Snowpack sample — Buffalo Mountain, Silverthorne, Colorado, USA (1/25/25, 10:11 AM MST)
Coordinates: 39.6222, -106.1139
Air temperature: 22 °F
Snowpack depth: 110 cm
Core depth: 40 cm
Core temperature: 46.4 °F
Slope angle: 12°, slope face: 102°
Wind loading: high
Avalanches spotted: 0
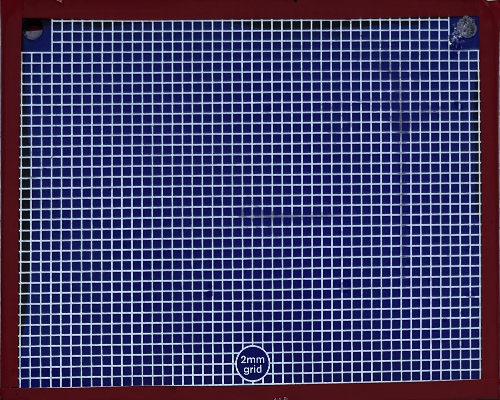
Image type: profile
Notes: No avalanches nearby, collected on the outskirts of a fire break 15 meters from the treeline, on way to Buffalo and Red Mountain